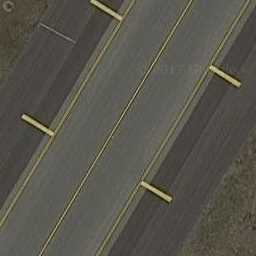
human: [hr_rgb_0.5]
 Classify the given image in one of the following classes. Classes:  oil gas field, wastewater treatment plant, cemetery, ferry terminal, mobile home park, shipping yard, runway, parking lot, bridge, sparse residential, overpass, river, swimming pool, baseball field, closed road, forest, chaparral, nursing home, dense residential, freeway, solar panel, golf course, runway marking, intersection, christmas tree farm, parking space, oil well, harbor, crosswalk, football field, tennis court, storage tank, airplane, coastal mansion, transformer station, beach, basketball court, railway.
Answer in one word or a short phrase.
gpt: runway marking